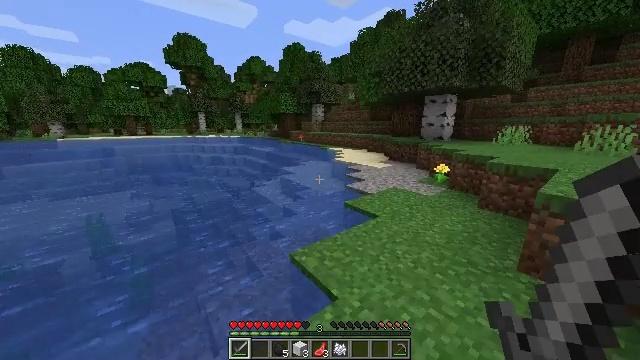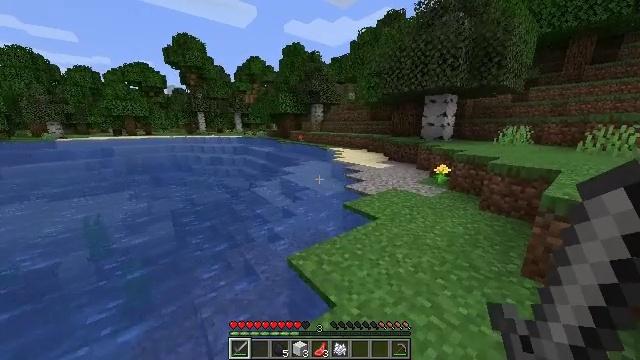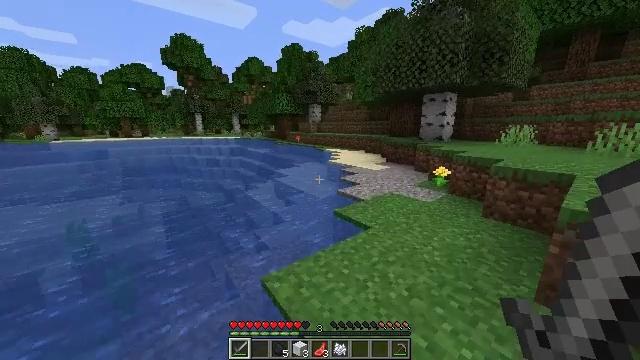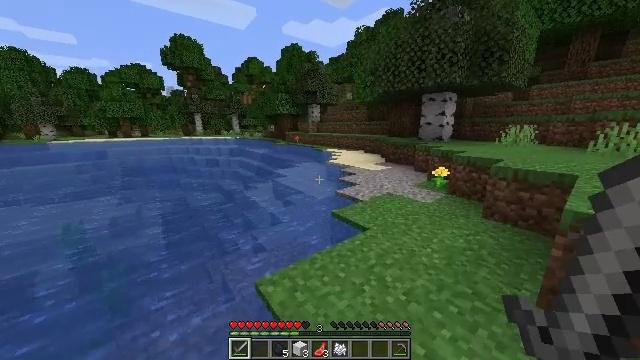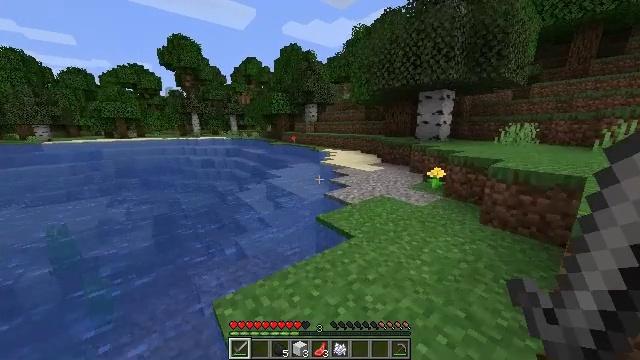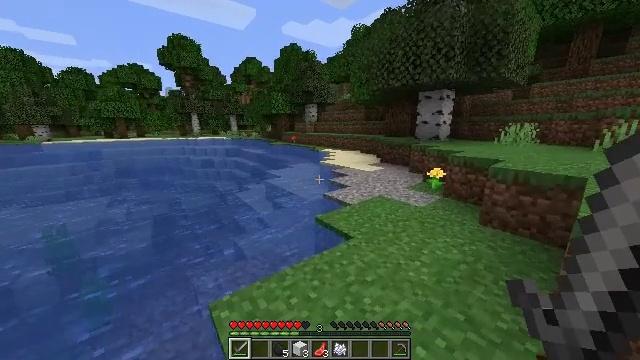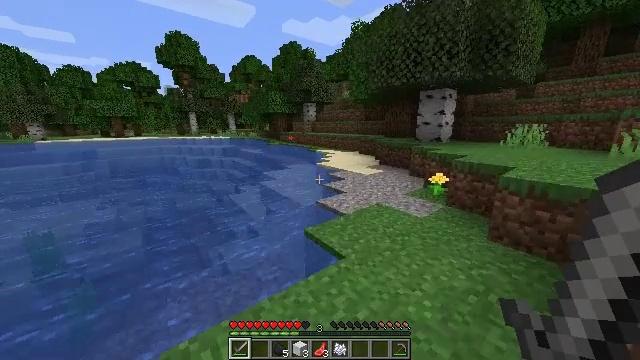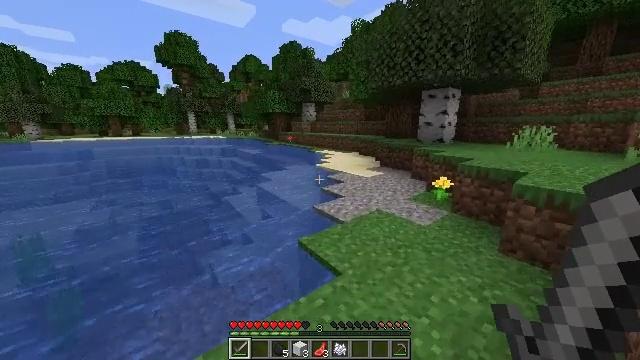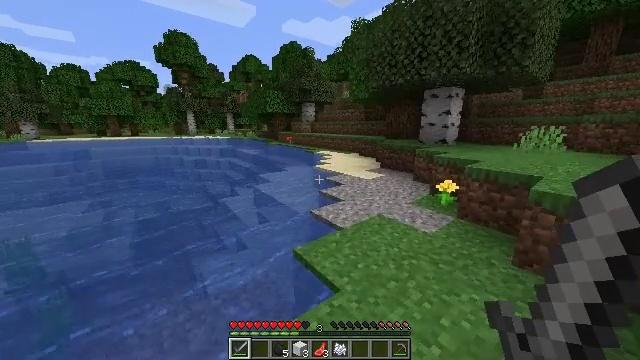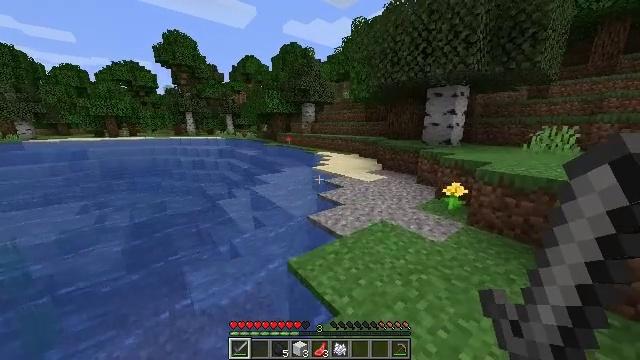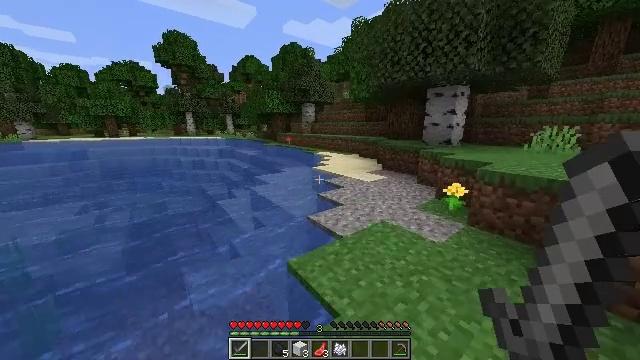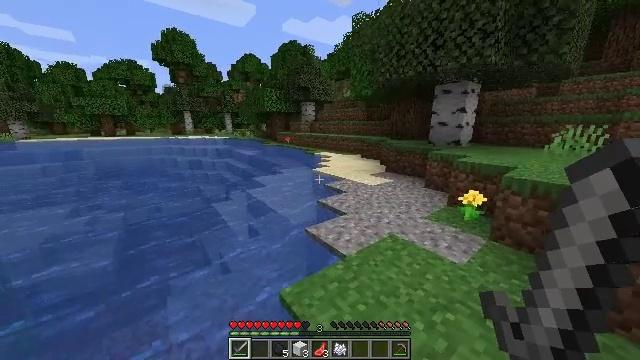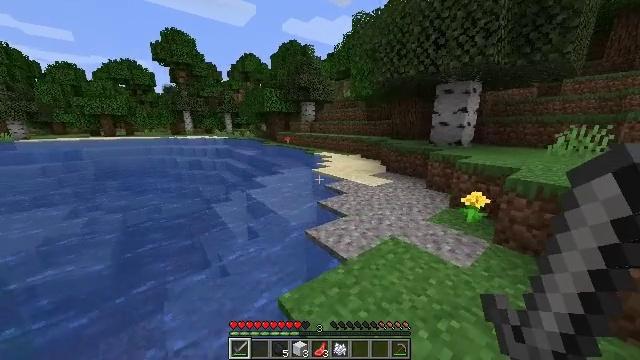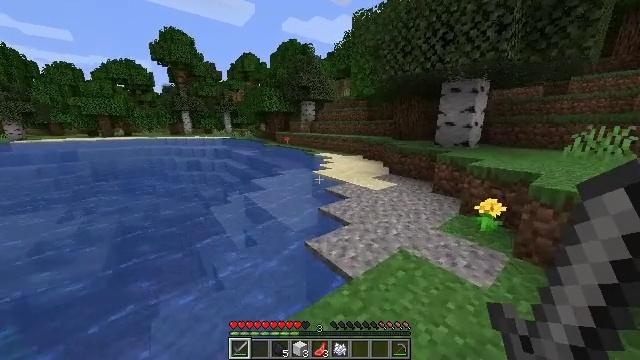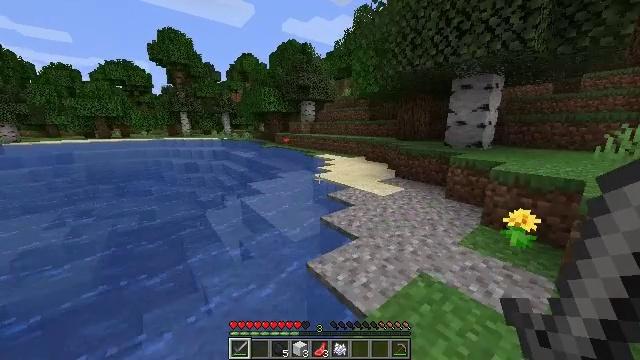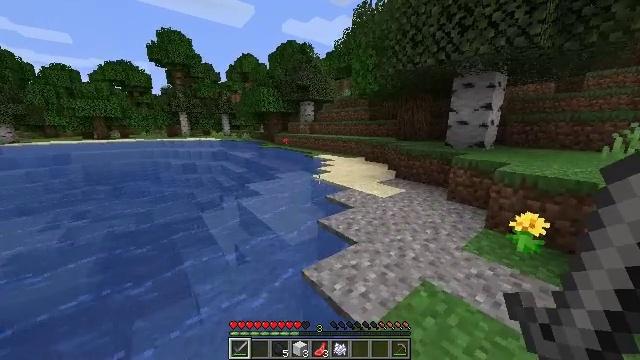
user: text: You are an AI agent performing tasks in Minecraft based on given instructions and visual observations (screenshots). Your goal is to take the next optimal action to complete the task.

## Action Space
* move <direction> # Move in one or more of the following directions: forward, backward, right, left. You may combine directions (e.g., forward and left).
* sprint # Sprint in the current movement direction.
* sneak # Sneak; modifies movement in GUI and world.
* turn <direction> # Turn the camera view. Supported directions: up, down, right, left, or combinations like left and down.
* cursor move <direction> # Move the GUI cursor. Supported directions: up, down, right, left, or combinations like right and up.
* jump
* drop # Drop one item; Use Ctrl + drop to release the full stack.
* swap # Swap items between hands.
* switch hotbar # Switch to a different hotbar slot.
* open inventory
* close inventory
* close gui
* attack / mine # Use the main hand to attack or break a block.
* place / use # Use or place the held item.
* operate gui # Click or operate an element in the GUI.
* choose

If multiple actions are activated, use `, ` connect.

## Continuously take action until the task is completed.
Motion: motion action
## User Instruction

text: Hunt a salmon.
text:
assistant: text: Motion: move forward and move right
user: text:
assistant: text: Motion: move forward and move right
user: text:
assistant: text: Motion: move forward and move right
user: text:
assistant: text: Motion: move forward and move right
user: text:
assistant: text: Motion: move forward
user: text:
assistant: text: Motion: move forward
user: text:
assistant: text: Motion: move forward
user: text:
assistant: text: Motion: move forward
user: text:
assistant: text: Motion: move forward
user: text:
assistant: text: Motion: move forward
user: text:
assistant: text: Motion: move forward
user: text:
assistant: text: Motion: move forward
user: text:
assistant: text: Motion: move forward
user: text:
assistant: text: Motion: move forward
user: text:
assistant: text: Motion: move forward and move right
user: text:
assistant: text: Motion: move forward and move right
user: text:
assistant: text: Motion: move forward and move right
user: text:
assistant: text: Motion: move forward and move right
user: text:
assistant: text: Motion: move forward and move right
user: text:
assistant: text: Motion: move forward and move right
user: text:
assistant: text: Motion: move forward and move right
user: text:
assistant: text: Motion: move forward
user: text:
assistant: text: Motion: move forward
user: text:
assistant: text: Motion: move forward
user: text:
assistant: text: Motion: move forward
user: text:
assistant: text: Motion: move forward
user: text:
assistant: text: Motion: move forward
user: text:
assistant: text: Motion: move forward
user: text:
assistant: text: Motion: move forward
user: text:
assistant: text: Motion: move forward